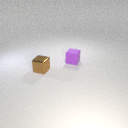
small purple rubber cube behind small brown metal cube